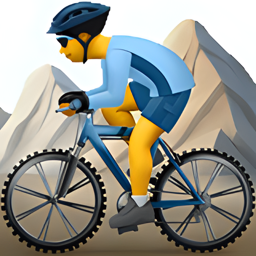
Name: man mountain biking
Emoji: 🚵‍♂️
Group: People & Body
Sub-group: person-sport